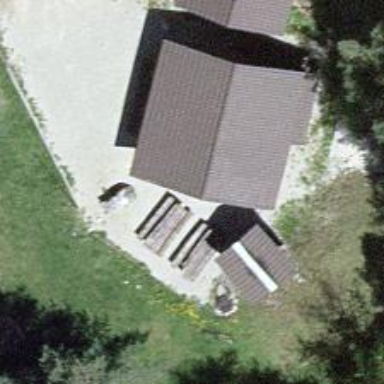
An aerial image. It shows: Bench for seating.